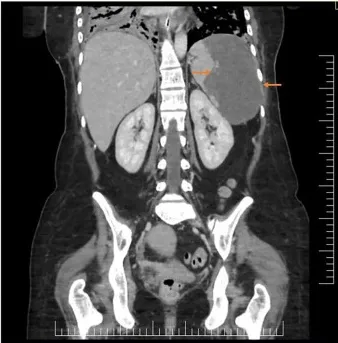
CT scan images showing the splenic infarction,. Coronal plane.
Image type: radiology (ct)